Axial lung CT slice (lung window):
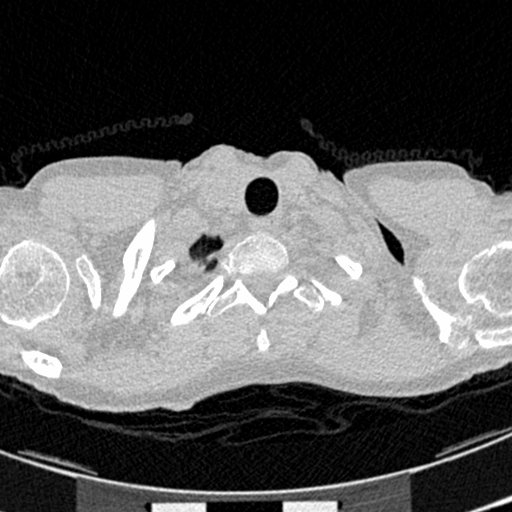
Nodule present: no